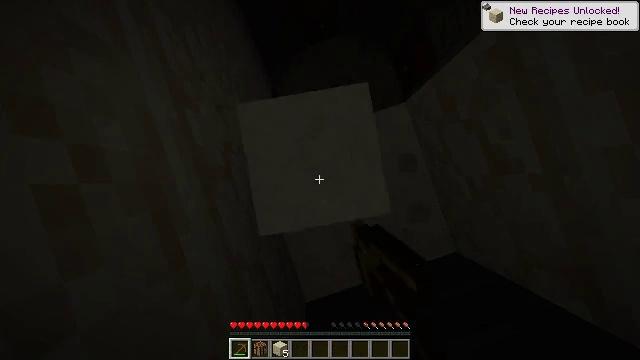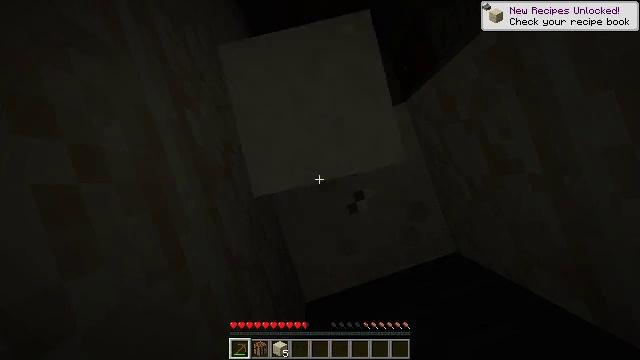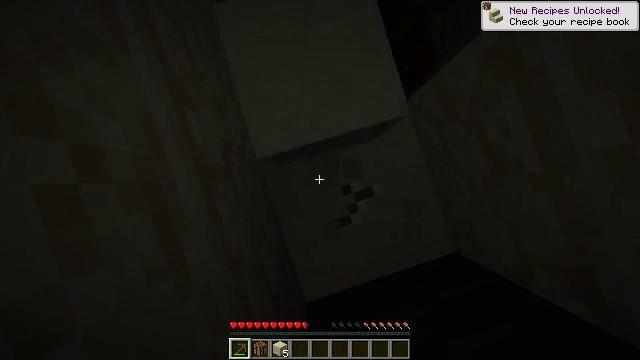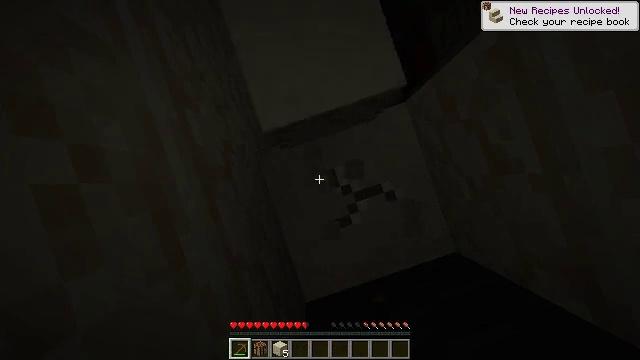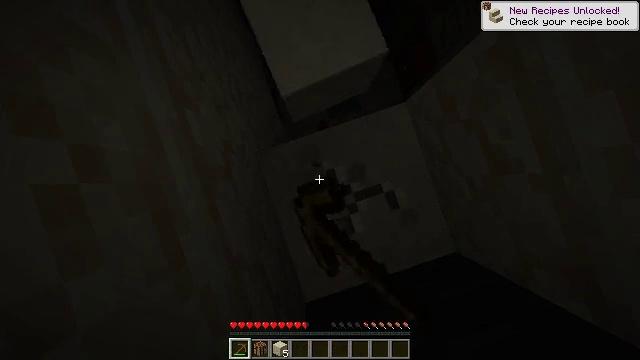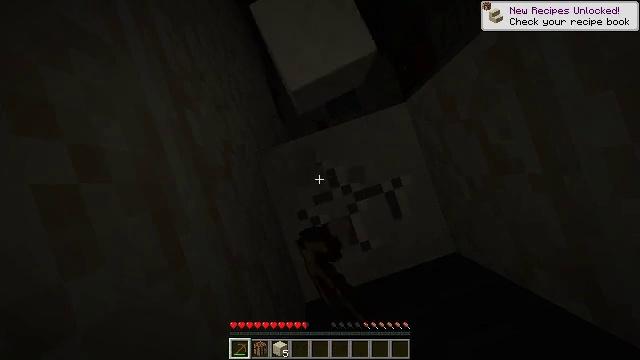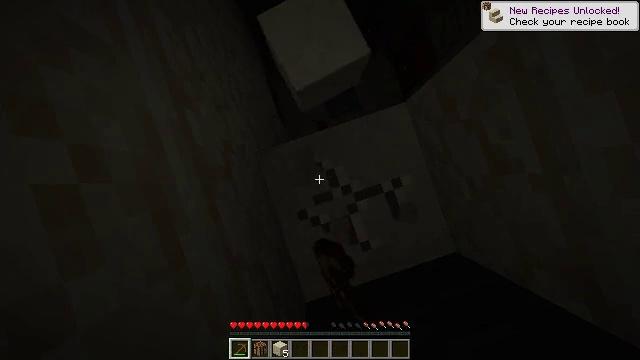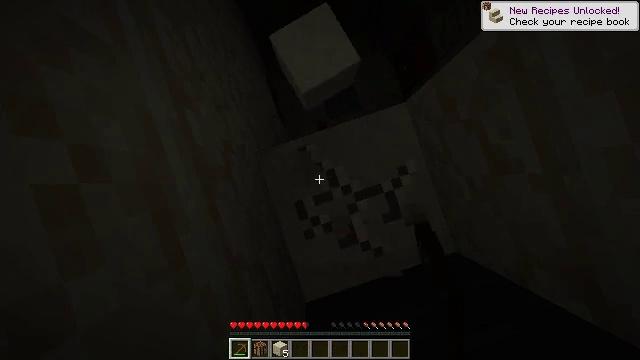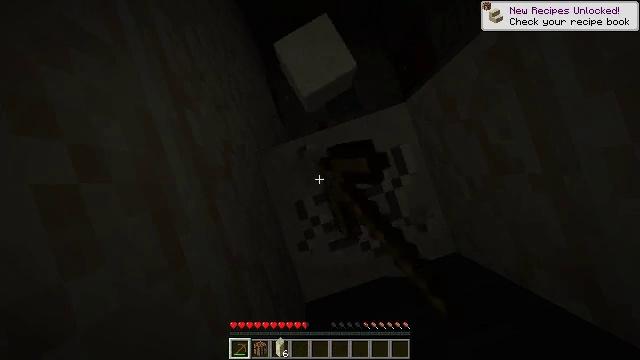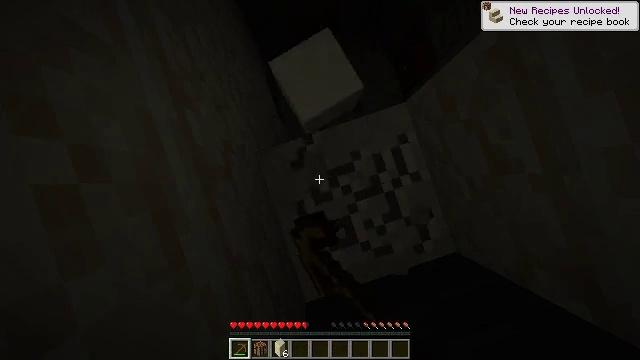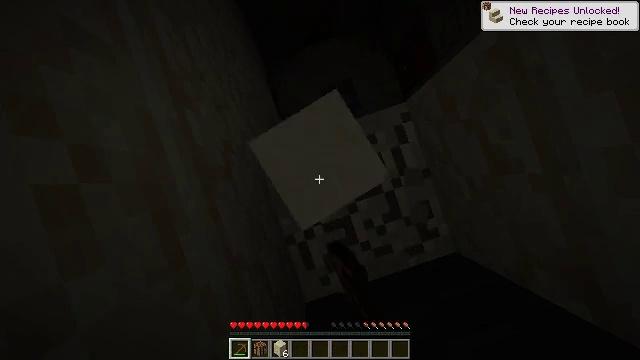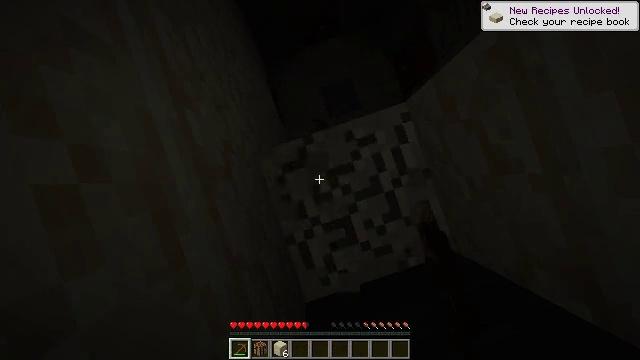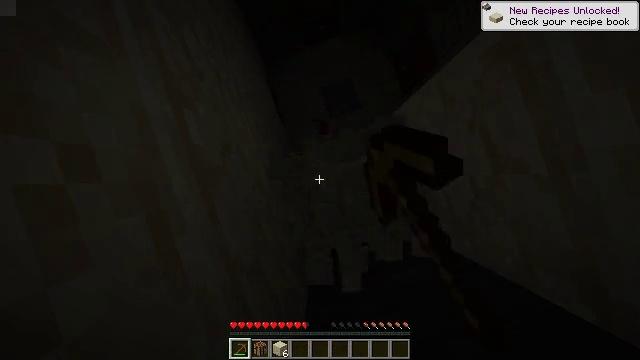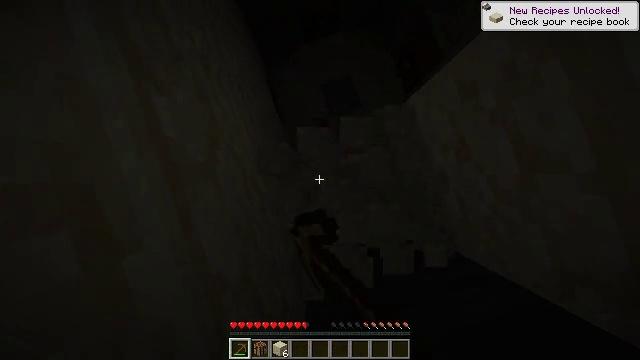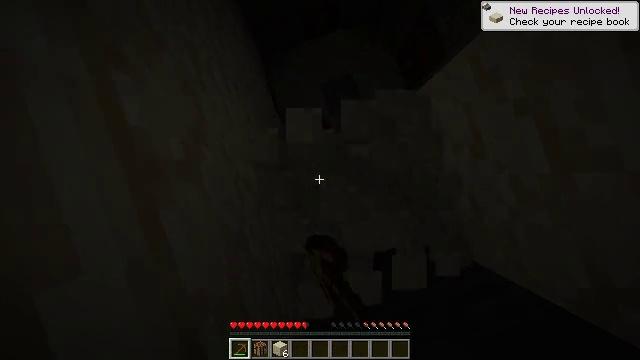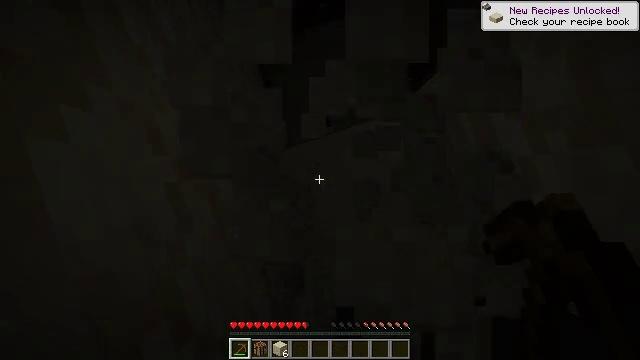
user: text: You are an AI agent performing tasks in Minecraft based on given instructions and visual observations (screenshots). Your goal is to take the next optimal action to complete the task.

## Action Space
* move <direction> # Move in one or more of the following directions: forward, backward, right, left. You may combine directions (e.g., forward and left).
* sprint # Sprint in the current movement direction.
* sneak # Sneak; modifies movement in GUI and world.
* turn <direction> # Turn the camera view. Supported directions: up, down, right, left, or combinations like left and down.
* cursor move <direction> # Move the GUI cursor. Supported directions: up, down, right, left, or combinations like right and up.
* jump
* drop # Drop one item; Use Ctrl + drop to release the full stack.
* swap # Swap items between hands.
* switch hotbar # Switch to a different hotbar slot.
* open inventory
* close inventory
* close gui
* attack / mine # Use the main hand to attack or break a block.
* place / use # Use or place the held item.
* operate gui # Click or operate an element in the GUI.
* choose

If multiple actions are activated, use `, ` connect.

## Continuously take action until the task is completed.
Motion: motion action
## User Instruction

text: Dig up the sandstone.
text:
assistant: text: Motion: attack / mine
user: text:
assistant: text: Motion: attack / mine
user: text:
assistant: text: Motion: attack / mine
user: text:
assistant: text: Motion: attack / mine
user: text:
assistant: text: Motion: attack / mine
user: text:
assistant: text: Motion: attack / mine
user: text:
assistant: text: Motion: attack / mine
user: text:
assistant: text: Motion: attack / mine
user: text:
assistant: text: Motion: attack / mine
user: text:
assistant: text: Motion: attack / mine
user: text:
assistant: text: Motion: attack / mine
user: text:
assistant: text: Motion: attack / mine
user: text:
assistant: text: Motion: attack / mine
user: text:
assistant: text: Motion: attack / mine
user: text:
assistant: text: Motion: attack / mine
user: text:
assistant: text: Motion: attack / mine
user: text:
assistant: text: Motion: attack / mine
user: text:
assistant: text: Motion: attack / mine
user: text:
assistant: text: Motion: attack / mine
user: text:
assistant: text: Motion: attack / mine
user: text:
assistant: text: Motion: attack / mine
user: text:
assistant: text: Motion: attack / mine
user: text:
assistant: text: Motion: attack / mine
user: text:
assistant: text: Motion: attack / mine
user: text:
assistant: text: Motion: attack / mine
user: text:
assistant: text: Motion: attack / mine
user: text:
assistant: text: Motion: attack / mine
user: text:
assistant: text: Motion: attack / mine
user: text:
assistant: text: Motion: attack / mine
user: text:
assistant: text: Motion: attack / mine